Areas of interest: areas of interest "Literary and Art Troupe"
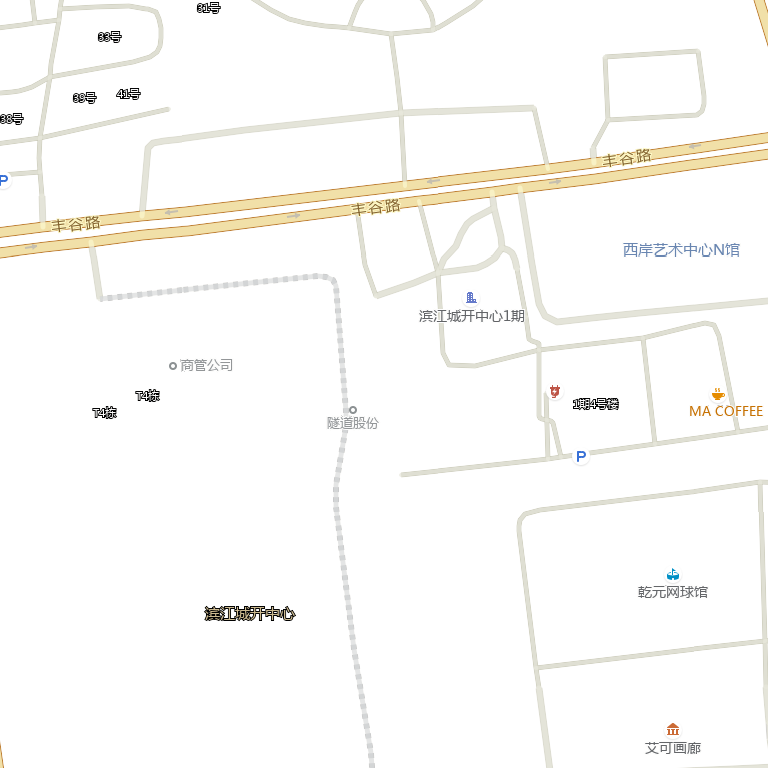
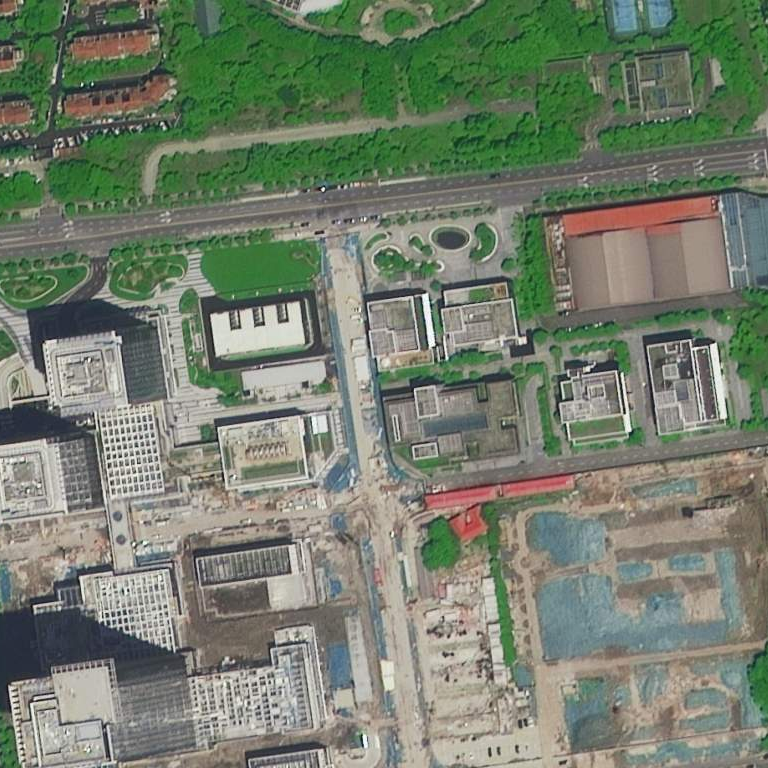